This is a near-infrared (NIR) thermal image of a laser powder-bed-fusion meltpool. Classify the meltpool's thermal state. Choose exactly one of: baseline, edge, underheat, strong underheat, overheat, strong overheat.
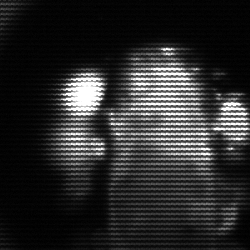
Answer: strong underheat